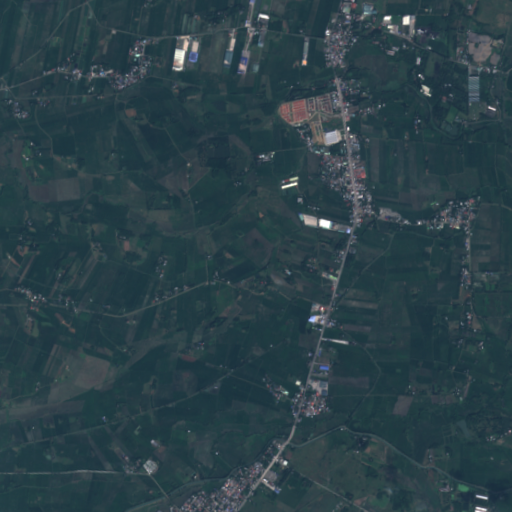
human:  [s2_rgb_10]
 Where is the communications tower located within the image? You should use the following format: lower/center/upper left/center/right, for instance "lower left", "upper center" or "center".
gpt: The communications tower is located in the lower center of the image.
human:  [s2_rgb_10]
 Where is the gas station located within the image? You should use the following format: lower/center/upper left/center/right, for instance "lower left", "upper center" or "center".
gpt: The gas station is located in the center right of the image.
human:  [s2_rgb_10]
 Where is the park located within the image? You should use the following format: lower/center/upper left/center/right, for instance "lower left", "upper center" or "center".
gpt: The park is located in the lower left of the image.
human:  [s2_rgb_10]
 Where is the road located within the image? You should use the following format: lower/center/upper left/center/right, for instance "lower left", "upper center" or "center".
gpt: There is no road in the image.